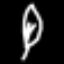
Label: leaf